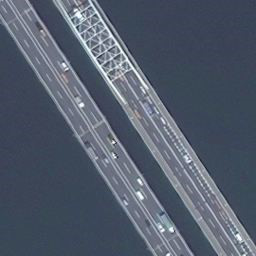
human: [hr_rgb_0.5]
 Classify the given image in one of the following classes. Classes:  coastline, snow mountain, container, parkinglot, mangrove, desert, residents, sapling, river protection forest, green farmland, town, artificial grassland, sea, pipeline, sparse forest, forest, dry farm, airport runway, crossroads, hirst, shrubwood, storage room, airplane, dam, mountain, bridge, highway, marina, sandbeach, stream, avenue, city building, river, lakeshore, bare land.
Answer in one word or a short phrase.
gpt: bridge